Question: Guys can you suggest me any who have some similarities with
I want to use the view part of SQL SERVER. I'm using as back end so I wonder if there's something similar functionality with for
I mean this one:

> Does mysql have this kind of functionality? If yes, what is it? If no,
can sql server support or can be used as mysql? How?
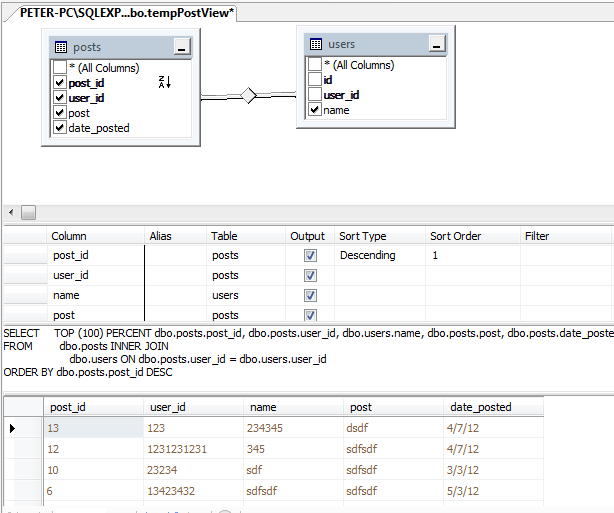
Answer: That's not "SQL Server". That's just the graphical frontend known as MSSMS - ms sql server management studio. Look into <URL>, which is one of many grpahical front-ends for MySQL.